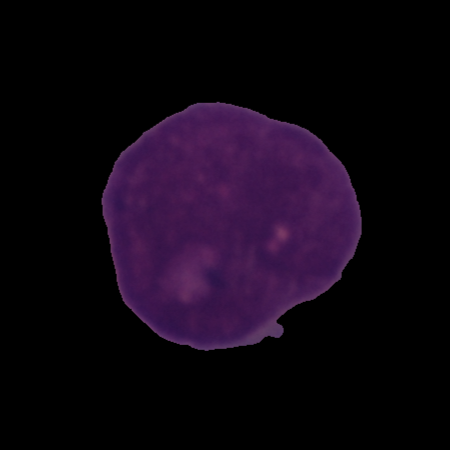
Label: cancer